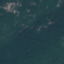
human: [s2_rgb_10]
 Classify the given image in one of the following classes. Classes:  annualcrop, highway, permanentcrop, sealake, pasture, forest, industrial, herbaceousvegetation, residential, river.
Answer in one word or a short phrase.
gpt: Forest